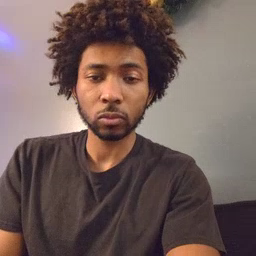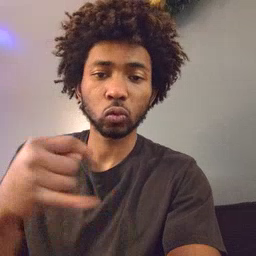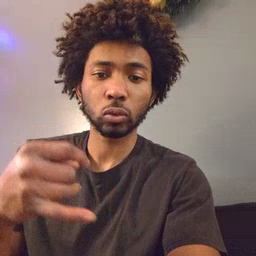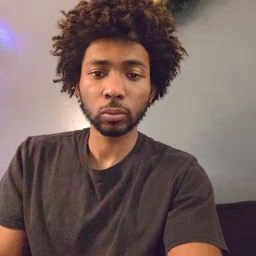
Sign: toy